Question: ASP.NET MVC 2 project.
I want to create a master page that has three columns layout. I use table now.
'''
<table>
<tr>
<td>
<asp:ContentPlaceHolder ID="ContentPlaceHolder1" runat="server">
</asp:ContentPlaceHolder>
</td>
<td>
<asp:ContentPlaceHolder ID="MainContent" runat="server">
</asp:ContentPlaceHolder>
</td>
<td>
<asp:ContentPlaceHolder ID="ContentPlaceHolder2" runat="server">
</asp:ContentPlaceHolder>
</td>
</tr>
</table>
'''
Then something like:
'''
<asp:Content ID="Content1" ContentPlaceHolderID="MainContent" runat="server">
<h2>
Custom Master Demo</h2>
</asp:Content>
<asp:Content ID="Content2" ContentPlaceHolderID="head" runat="server">
<meta name="description" content="Here are some keywords for our page description.">
</asp:Content>
<asp:Content ID="Content3" ContentPlaceHolderID="ContentPlaceHolder1" runat="server">
<div style="width: 200px; height: 200px; border: 1px solid #ff0000;">
<ul>
<li>Home</li>
<li>Contact Us</li>
<li>About Us</li>
</ul>
</div>
</asp:Content>
<asp:Content ID="Content" ContentPlaceHolderID="ContentPlaceHolder2" runat="server">
<div style="width: 200px; height: 200px; border: 1px solid #000000;">
<b>News</b><br />
Here is a blurb of text on the right!
</div>
</asp:Content>
'''
The layout likes:

However it might be stupid by using table, is there a way to implement it with CSS?
Thanks.
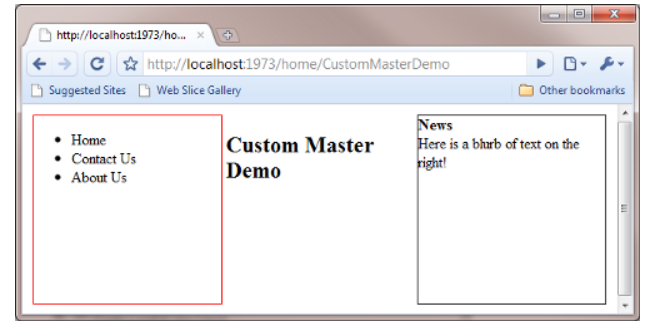
Answer: Have a look at this: <URL>
There are loads of materials online regarding this.